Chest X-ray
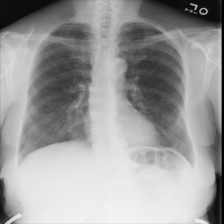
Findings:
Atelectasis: negative
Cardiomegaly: negative
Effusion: negative
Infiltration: negative
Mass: negative
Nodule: negative
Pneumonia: negative
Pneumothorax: negative
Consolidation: negative
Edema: negative
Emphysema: negative
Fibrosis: negative
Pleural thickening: negative
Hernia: negative